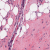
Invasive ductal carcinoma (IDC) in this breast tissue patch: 0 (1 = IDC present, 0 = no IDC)